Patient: sex M, age 73
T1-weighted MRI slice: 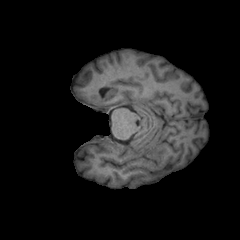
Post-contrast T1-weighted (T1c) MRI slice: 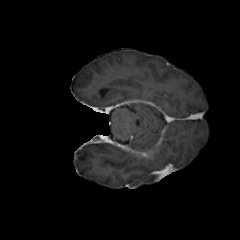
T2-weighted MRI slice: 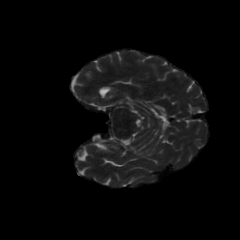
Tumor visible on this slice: no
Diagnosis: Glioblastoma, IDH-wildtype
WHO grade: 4